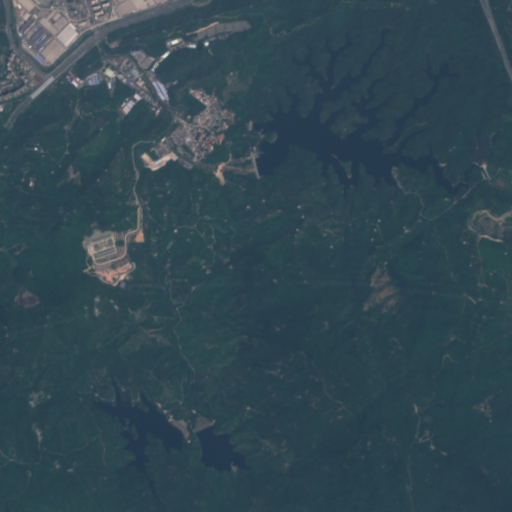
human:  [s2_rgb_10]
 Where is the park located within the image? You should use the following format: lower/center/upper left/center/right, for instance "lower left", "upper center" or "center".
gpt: The park is located in the upper center of the image.
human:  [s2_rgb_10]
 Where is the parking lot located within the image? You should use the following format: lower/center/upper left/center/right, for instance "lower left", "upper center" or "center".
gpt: The parking lot is located in the upper left of the image.
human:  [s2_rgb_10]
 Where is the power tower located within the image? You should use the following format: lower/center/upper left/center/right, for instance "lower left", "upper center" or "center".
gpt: There is no power tower in the image.